Breast ultrasound image
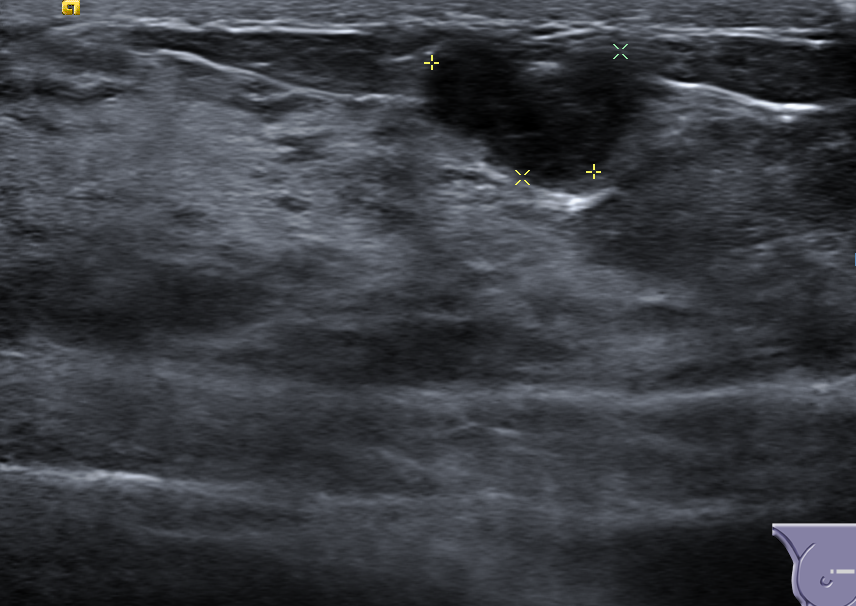
Diagnosis: benign